【题型】解答题　【知识点】解析几何　【难度】medium
平面直角坐标系$xOy$中，圆$A$的方程为$x^2+(y-1)^2=16$，点$B$的坐标为$(0,-1)$，点$P$是圆上任意一点，线段$BP$的垂直平分线交半径$AP$于点$Q$，当点$P$在圆上运动时，点$Q$的轨迹为曲线$E$。

\vspace{0.5em}
\noindent
(1) 求点$Q$的轨迹$E$的方程；

\vspace{0.5em}
\noindent
(2) 过点$A$作一条直线$l$与点$Q$的轨迹$E$相交于$M$，$N$两点，满足$\overrightarrow{MA} = \mu \overrightarrow{AN}$，点$H$满足$\overrightarrow{HM} = \mu \overrightarrow{HN}$，问：点$H$是否在一条定直线上，若是，求出这条直线方程，若不是，请说明理由。
【解答】
\noindent
【解】（1）如图，

由题意知，$|QA|+|QB|=|QA|+|QP|=|AP|=4>|AB|=2$，

所以$Q$点的轨迹是以$A(0,1)$，$B(0,-1)$为焦点，长轴长为$4$的椭圆。

设椭圆的方程为$\frac{y^2}{a^2}+\frac{x^2}{b^2}=1(a>b>0)$，

则$a=2$，$c=1$，$b=\sqrt{3}$，

所以椭圆方程为$\frac{y^2}{4}+\frac{x^2}{3}=1$。

\vspace{0.5em}
\noindent
（2）如图，

解法一：

设$M(x_1,y_1)$，$N(x_2,y_2)$，$H(x_3,y_3)$，$A(0,1)$，

由$\overrightarrow{MA} = \mu \overrightarrow{AN}$可得$(-x_1,1-y_1) = \mu (x_2,y_2-1)$，

则$x_1 + \mu x_2 = 0$，即$\mu = -\frac{x_1}{x_2}$ \;①。

由$\overrightarrow{HM} = \mu \overrightarrow{HN}$可得$(x_1-x_3,y_1-y_3) = \mu (x_2-x_3,y_2-y_3)$，

则$x_1 - x_3 = \mu (x_2 - x_3)$，即$\mu = \frac{x_1 - x_3}{x_2 - x_3}$ \;②，

所以$-\frac{x_1}{x_2} = \frac{x_1 - x_3}{x_2 - x_3}$，整理得$x_3 = \frac{2x_1x_2}{x_1 + x_2}$ \;③。

当直线$l$的斜率存在时，设直线的方程为：$y = kx + 1$，联立得
\[
\begin{cases}
y = kx + 1 \\
\frac{y^2}{4} + \frac{x^2}{3} = 1
\end{cases}
\]
消去$y$得$(3k^2 + 4)x^2 + 6kx - 9 = 0$，

$x_1x_2 = \frac{-9}{3k^2 + 4}$，$x_1 + x_2 = \frac{-6k}{3k^2 + 4}$，

代入③得$x_3 = \frac{3}{k}$，又因为$y_3 = kx_3 + 1$，所以$y_3 = 4$。

直线$l$的斜率不存在时，不妨取$M(0,2)$，$N(0,-2)$，

则$|AM|=1$，$|AN|=3$，则$\mu = \frac{1}{3}$，$\overrightarrow{HM} = \frac{1}{3}\overrightarrow{HN}$，解得$y_3 = 4$，

综上可得，点$H$在一条定直线上，直线方程为$y = 4$。

解法二：设$M(x_1,y_1)$，$N(x_2,y_2)$，$H(x_3,y_3)$，$A(0,1)$，

由$\overrightarrow{MA} = \mu \overrightarrow{AN}$可得$(-x_1,1-y_1) = \mu (x_2,y_2-1)$，

则$1 - y_1 = \mu (y_2 - 1)$，即$\mu = \frac{1 - y_1}{y_2 - 1}$ \;①。

由$\overrightarrow{HM} = \mu \overrightarrow{HN}$可得$(x_1-x_3,y_1-y_3) = \mu (x_2-x_3,y_2-y_3)$，

则$(y_1 - y_3) = \mu (y_2 - y_3)$，即$\mu = \frac{y_1 - y_3}{y_2 - y_3}$ \;②，

所以$\frac{1 - y_1}{y_2 - 1} = \frac{y_1 - y_3}{y_2 - y_3}$，整理得$y_3 = \frac{-2y_1y_2 + y_1 + y_2}{2 - (y_1 + y_2)}$ \;③。

当直线$l$的斜率不存在或不为$0$时，设直线方程为$x = m(y - 1)$，

联立
\[
\begin{cases}
x = m(y - 1) \\
\frac{y^2}{4} + \frac{x^2}{3} = 1
\end{cases}
\]
消去$x$得$(3 + 4m^2)y^2 - 8m^2y + 4m^2 - 12 = 0$，

$y_1y_2 = \dfrac{4m^2 - 12}{3 + 4m^2}$，$y_1 + y_2 = \dfrac{8m^2}{3 + 4m^2}$，代入③得 $y_3 = 4$。

当直线 $l$ 的斜率为 $0$ 时，$M\left(-\dfrac{3}{2},1\right)$，$N\left(\dfrac{3}{2},1\right)$，

则 $\mu = 1$，$\dfrac{1 - y_3}{1 - y_3} = 1$ 恒成立，点 $H$ 在 $y = 4$ 上也成立。

综上可得，点 $H$ 在一条定直线上，直线方程为 $y = 4$。
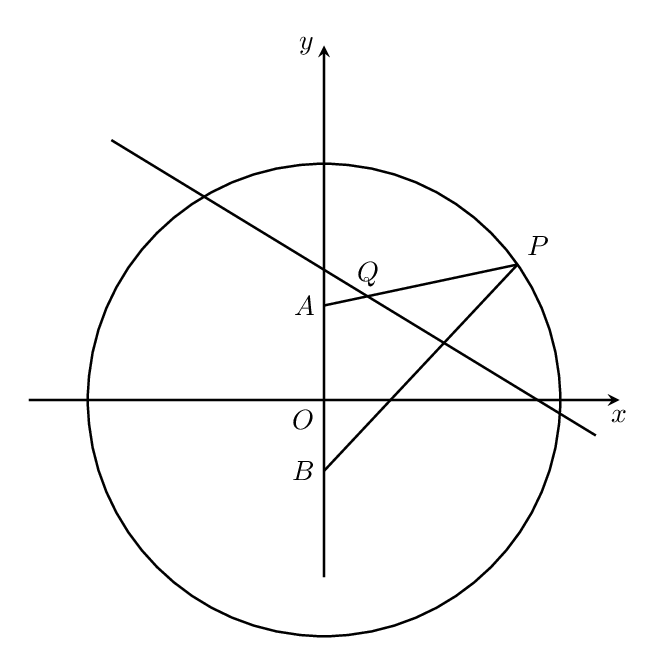
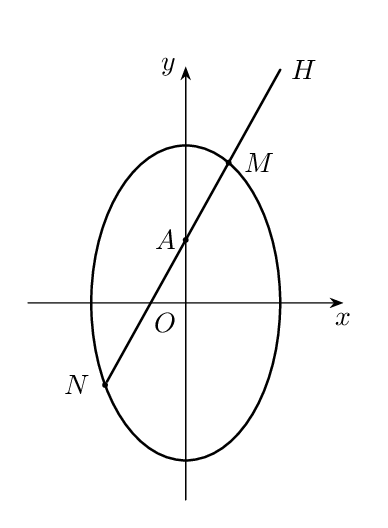